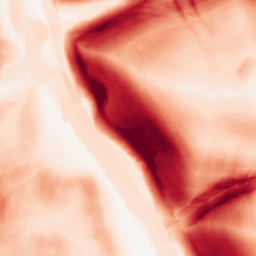
Category: morphological
Decomposition family: morphological_gradient
Decomposition parameters: size: 15
shape: square
Upsampling method: cubic_catmull_rom
Upsampling parameters: scale: 2
Upsampling scale: 2